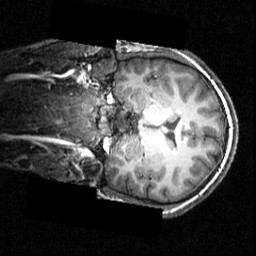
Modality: T1w
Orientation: coronal
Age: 18
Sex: male
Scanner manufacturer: siemens
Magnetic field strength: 3.951 T
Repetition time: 1.5 s
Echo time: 0.00335 s